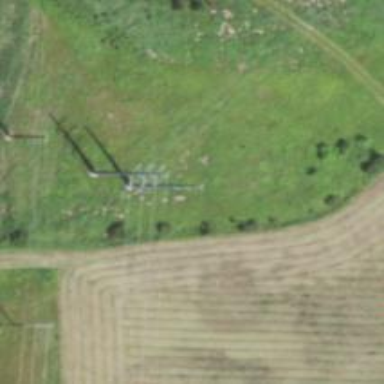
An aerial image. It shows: Power tower.